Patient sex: F
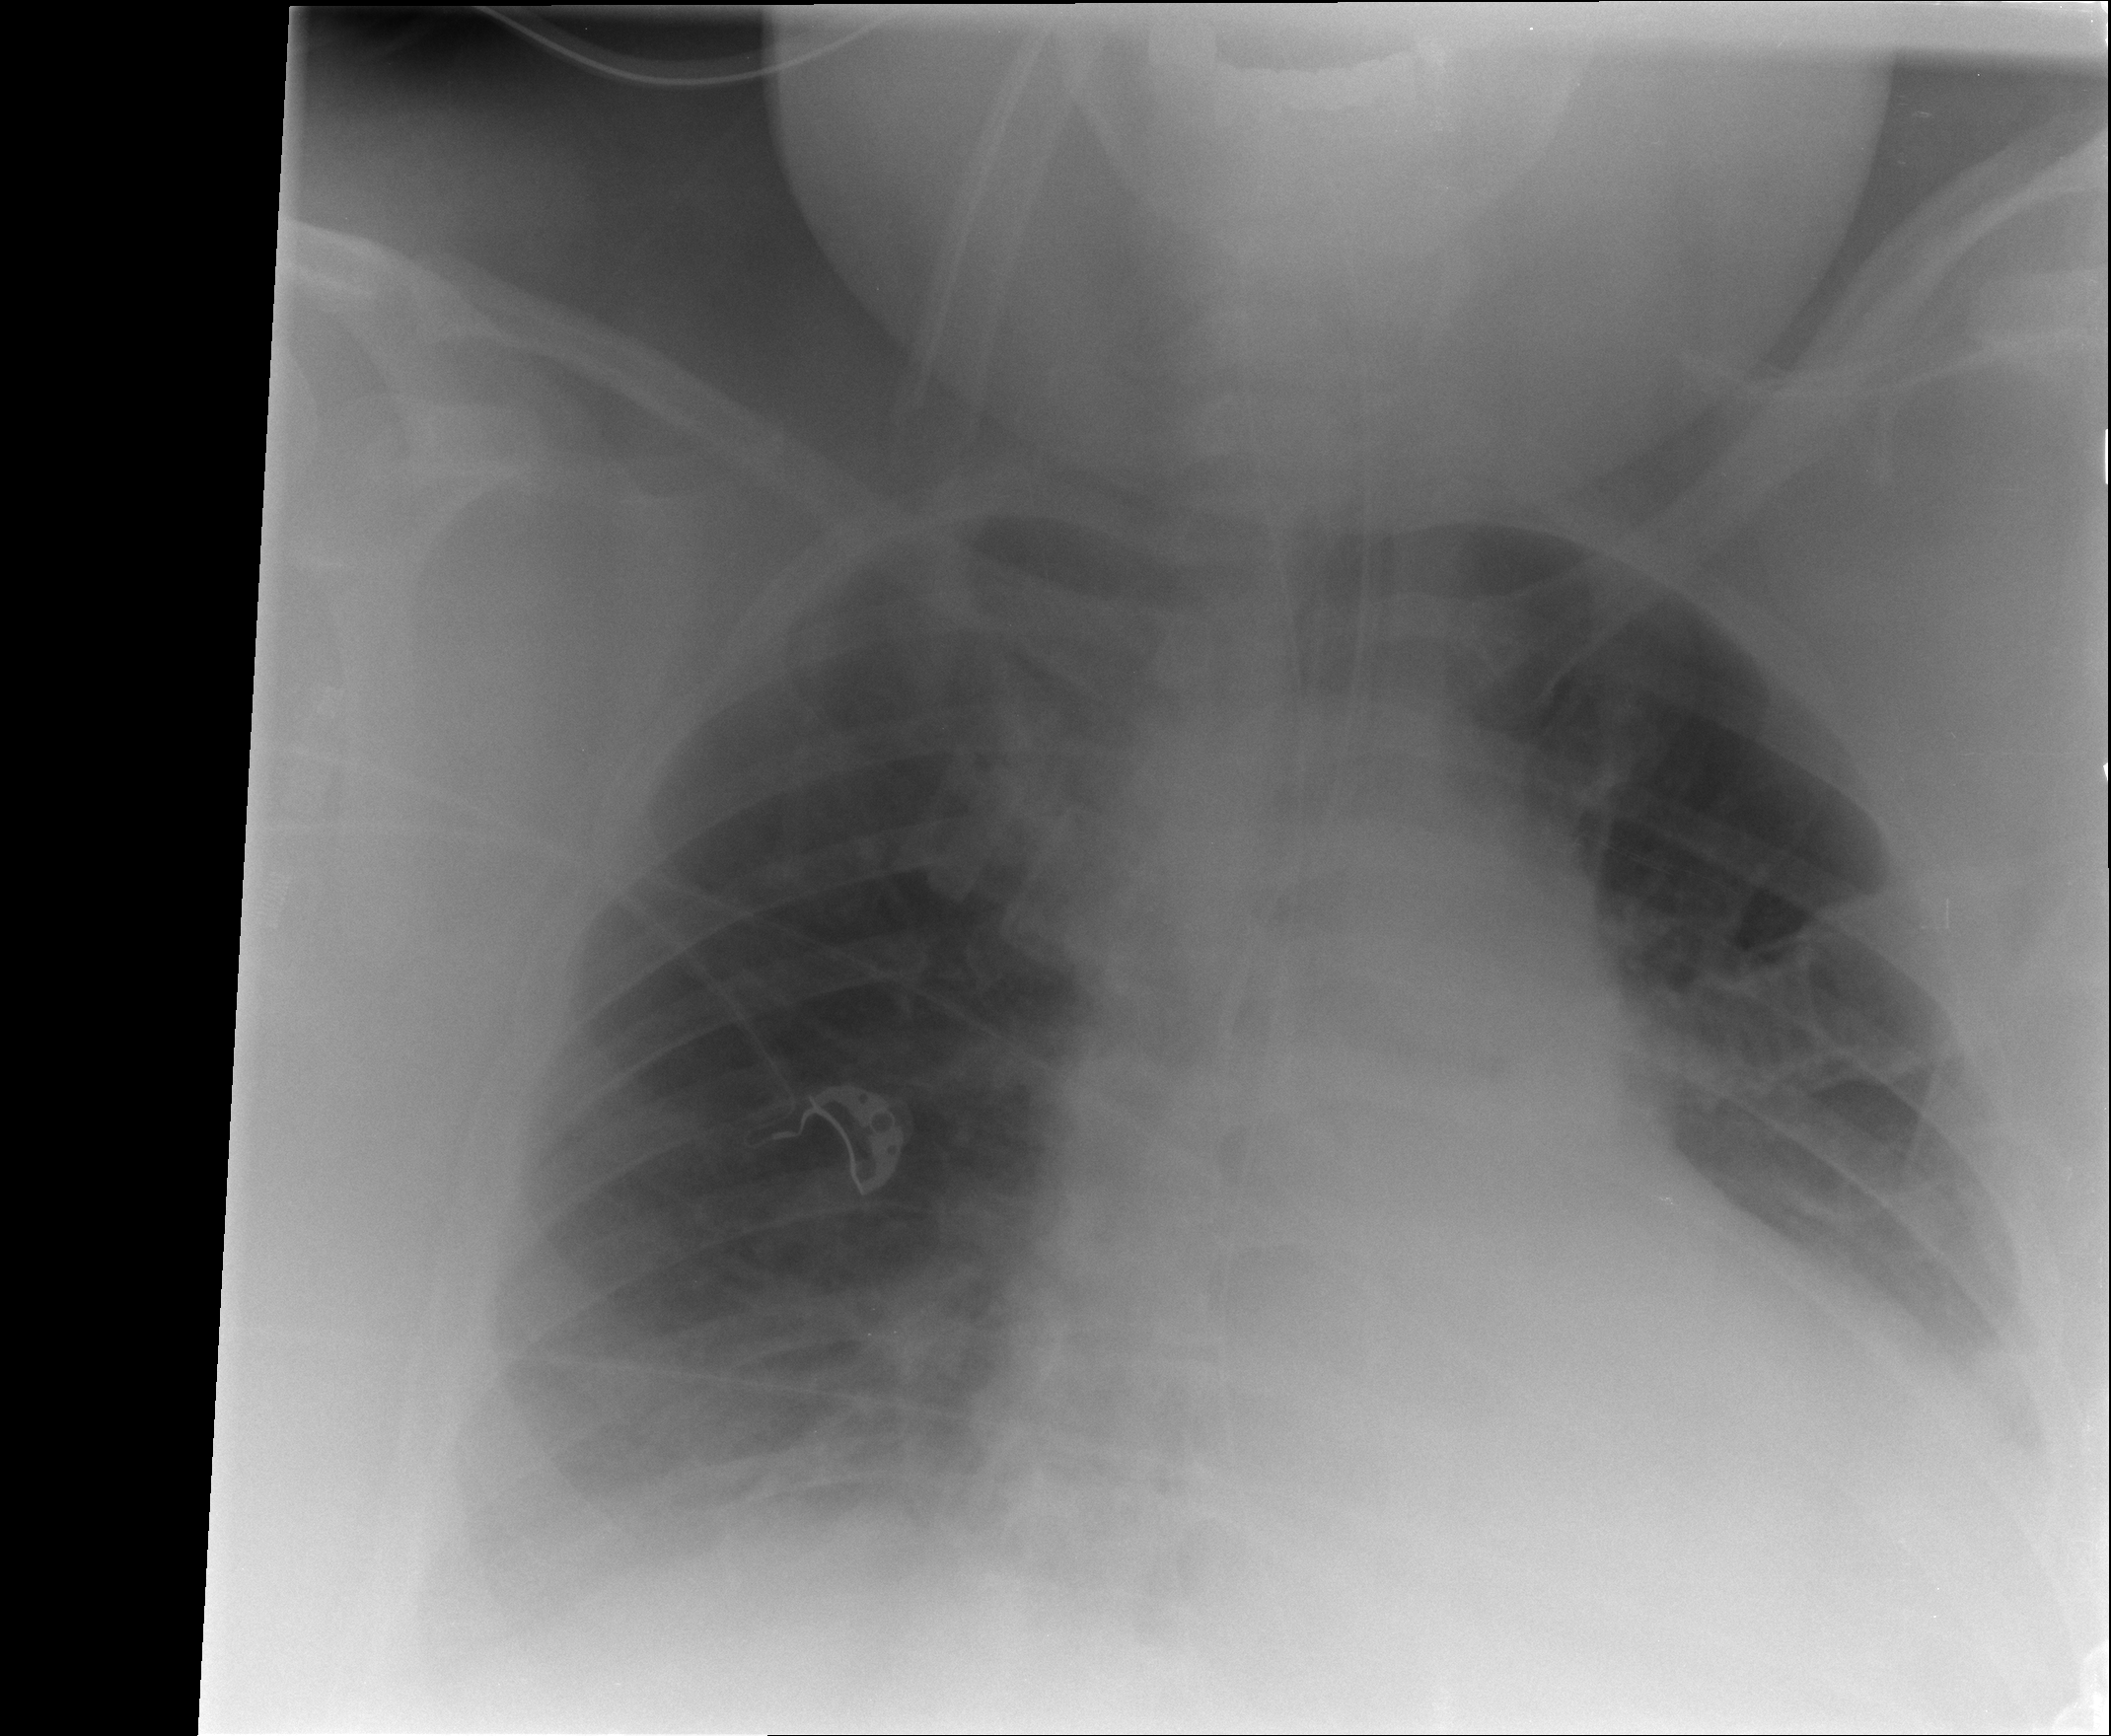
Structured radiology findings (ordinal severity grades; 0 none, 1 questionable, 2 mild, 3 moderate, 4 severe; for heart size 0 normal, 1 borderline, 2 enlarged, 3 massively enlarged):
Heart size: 1
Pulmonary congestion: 2
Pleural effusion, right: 2
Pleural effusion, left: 2
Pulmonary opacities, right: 0
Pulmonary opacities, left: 0
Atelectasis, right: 2
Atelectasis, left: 2